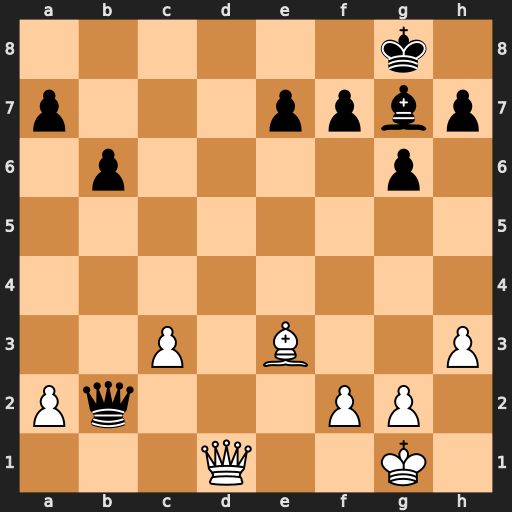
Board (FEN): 6k1/p3ppbp/1p4p1/8/8/2P1B2P/Pq3PP1/3Q2K1
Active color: w
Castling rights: -
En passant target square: -
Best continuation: Qd8+ Bf8 Bh6 Qc1+ Bxc1